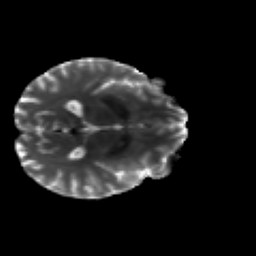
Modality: T2w
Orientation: axial
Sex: male
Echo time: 0.114 s